Interaction volume radius: 10 \u00c5
Interaction volume height: 20 \u00c5
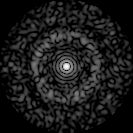
Disorder parameter: 0.8283